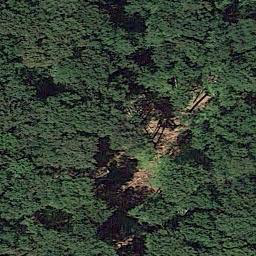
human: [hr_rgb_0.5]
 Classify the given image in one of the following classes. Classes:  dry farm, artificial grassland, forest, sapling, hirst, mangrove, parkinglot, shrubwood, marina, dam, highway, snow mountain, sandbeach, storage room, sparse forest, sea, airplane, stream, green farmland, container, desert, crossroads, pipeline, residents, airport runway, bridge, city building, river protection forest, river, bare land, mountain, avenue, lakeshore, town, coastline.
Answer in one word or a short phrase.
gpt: forest